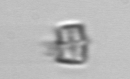
Label: Bacillariophyceae_morphotype1